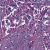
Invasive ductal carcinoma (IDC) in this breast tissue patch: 1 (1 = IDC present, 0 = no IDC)